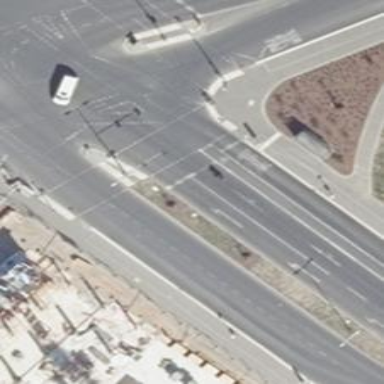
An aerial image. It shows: Road crossing with traffic signals.